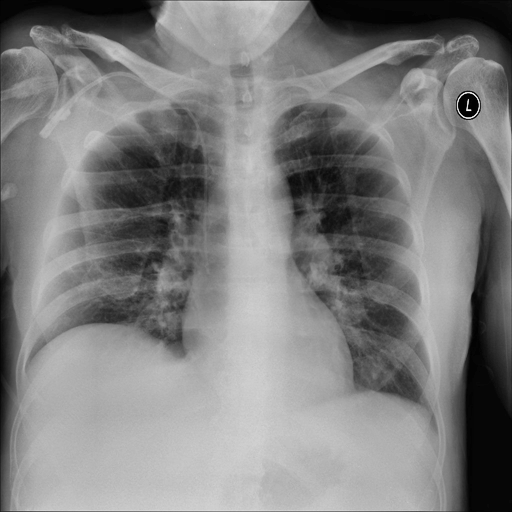
Finding: NORMAL